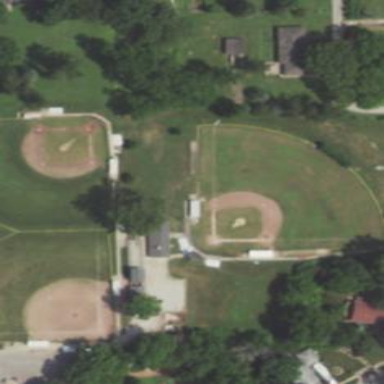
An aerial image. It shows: Baseball pitch for leisure land activities.